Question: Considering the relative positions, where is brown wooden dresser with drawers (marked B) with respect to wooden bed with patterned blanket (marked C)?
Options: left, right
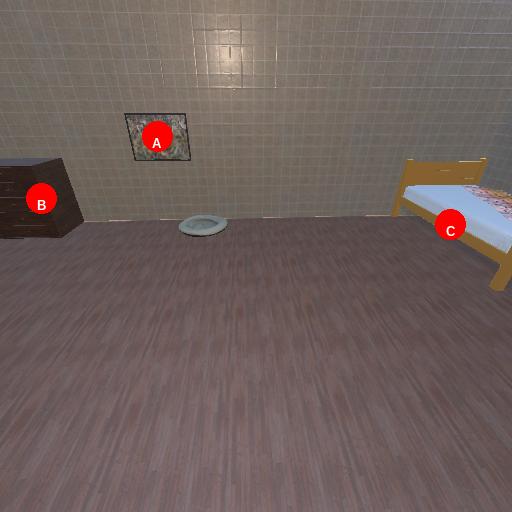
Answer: left